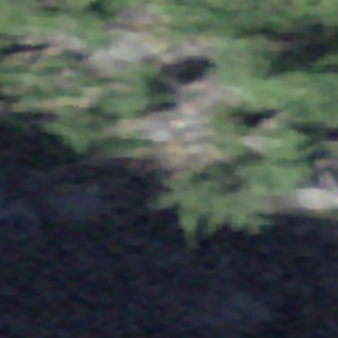
Label: other